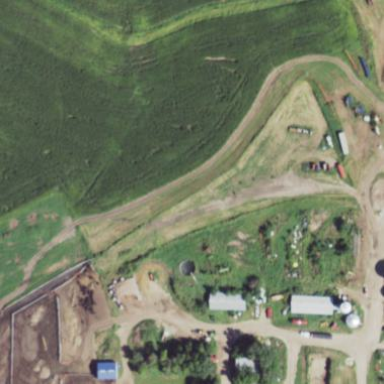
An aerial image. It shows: Farmyard area.